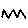
Label: zigzag